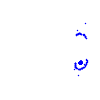
Particle: pion